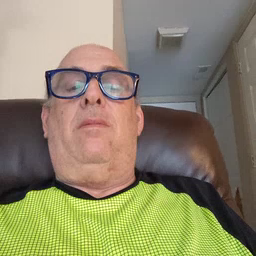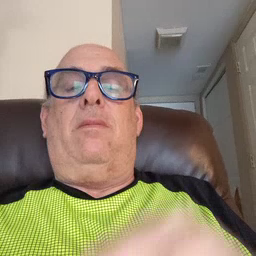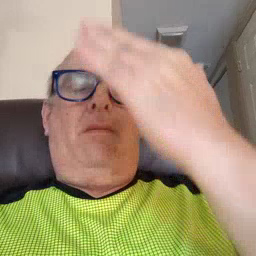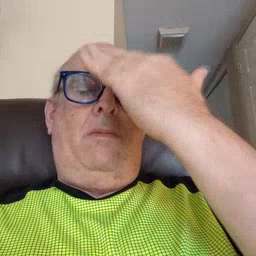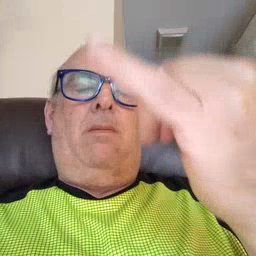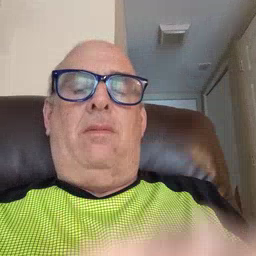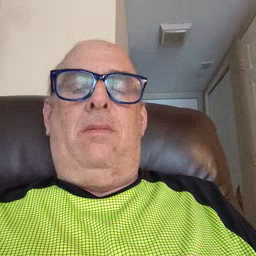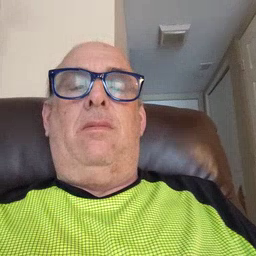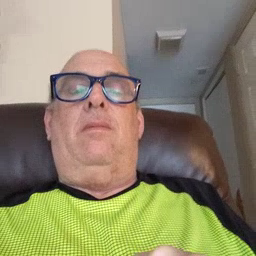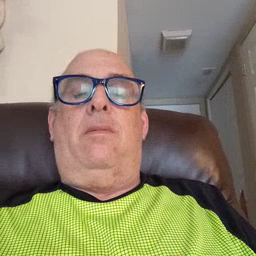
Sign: why